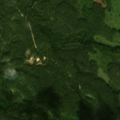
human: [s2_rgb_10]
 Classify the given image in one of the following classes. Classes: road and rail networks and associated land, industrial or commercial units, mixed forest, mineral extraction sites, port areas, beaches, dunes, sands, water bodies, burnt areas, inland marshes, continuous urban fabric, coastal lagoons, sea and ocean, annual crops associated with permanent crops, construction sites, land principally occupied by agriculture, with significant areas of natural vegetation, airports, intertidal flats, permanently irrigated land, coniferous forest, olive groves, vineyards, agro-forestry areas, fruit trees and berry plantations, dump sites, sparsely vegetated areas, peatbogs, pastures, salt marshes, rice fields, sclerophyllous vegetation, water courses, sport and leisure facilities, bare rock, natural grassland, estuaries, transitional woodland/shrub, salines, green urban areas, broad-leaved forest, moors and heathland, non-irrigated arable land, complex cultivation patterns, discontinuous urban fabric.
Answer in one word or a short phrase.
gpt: coniferous forest, mixed forest, transitional woodland/shrub